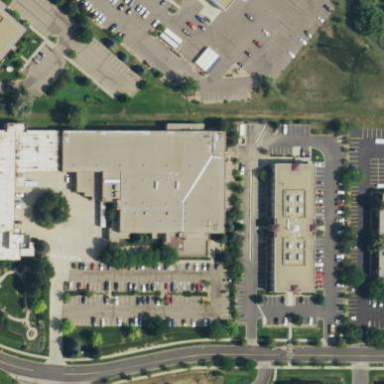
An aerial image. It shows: Office building.